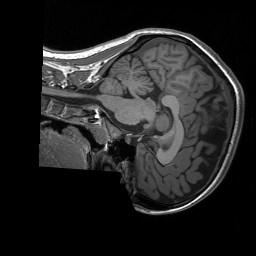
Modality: T1w
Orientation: sagittal
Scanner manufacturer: siemens
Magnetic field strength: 3 T
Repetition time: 1.76 s
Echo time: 0.0022 s